Question: In several online resources I've seen the examples like in the picture below. So, How can I run it? Is it possible?
I know about interactive mode (php -a) or run code without using script tags (php -r), but all of them differ from example below..

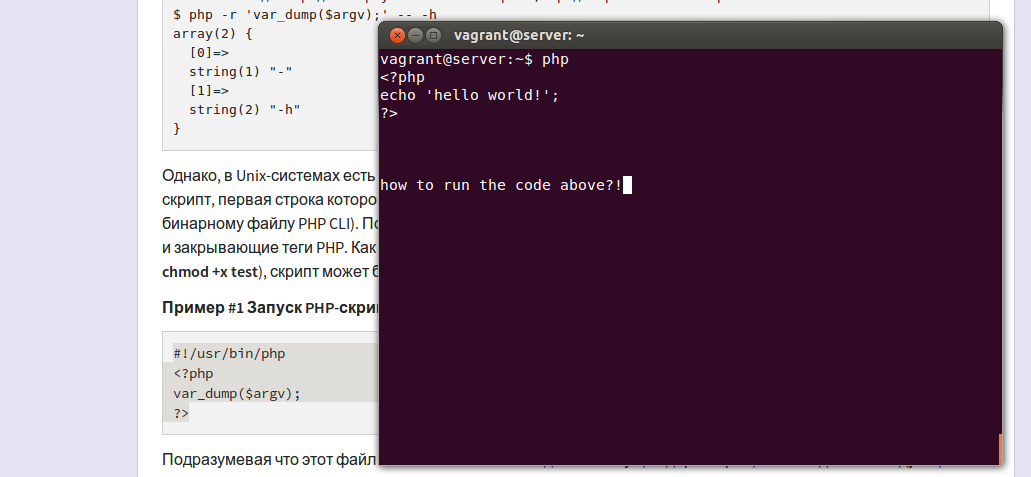
Answer: One way would be from stdin:
'''
echo '<?php echo "hello world!"; ?>' | php
'''
Another way would be to use + :
'''
$ php
<?php
echo "hello world!
";
?>
^D
hello world
$
'''